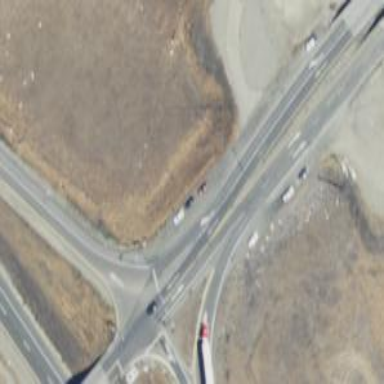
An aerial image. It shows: Primary link road with asphalt surface.